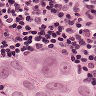
Metastatic tissue present: yes